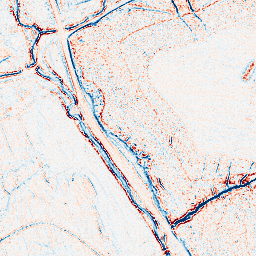
Category: edge_preserving
Decomposition family: bilateral
Decomposition parameters: d: 5
sigma_color: 25
sigma_space: 75
Upsampling method: linear_exact
Upsampling parameters: scale: 4
Upsampling scale: 4